Aerial crown-view tile of a tropical tree (Barro Colorado Island, Panama), acquired 20250616:
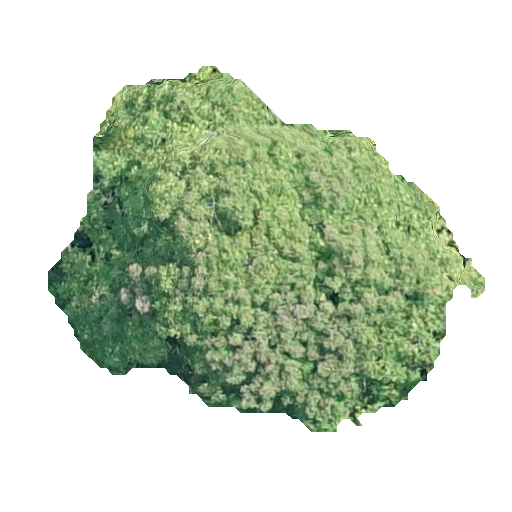
Species: Dipteryx oleifera
GBIF accepted scientific name: Dipteryx oleifera
Crown area: 149.302 m²